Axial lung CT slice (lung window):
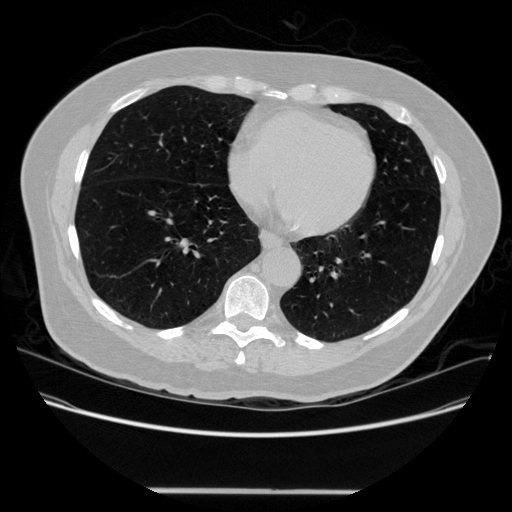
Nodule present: no